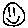
Label: smiley face